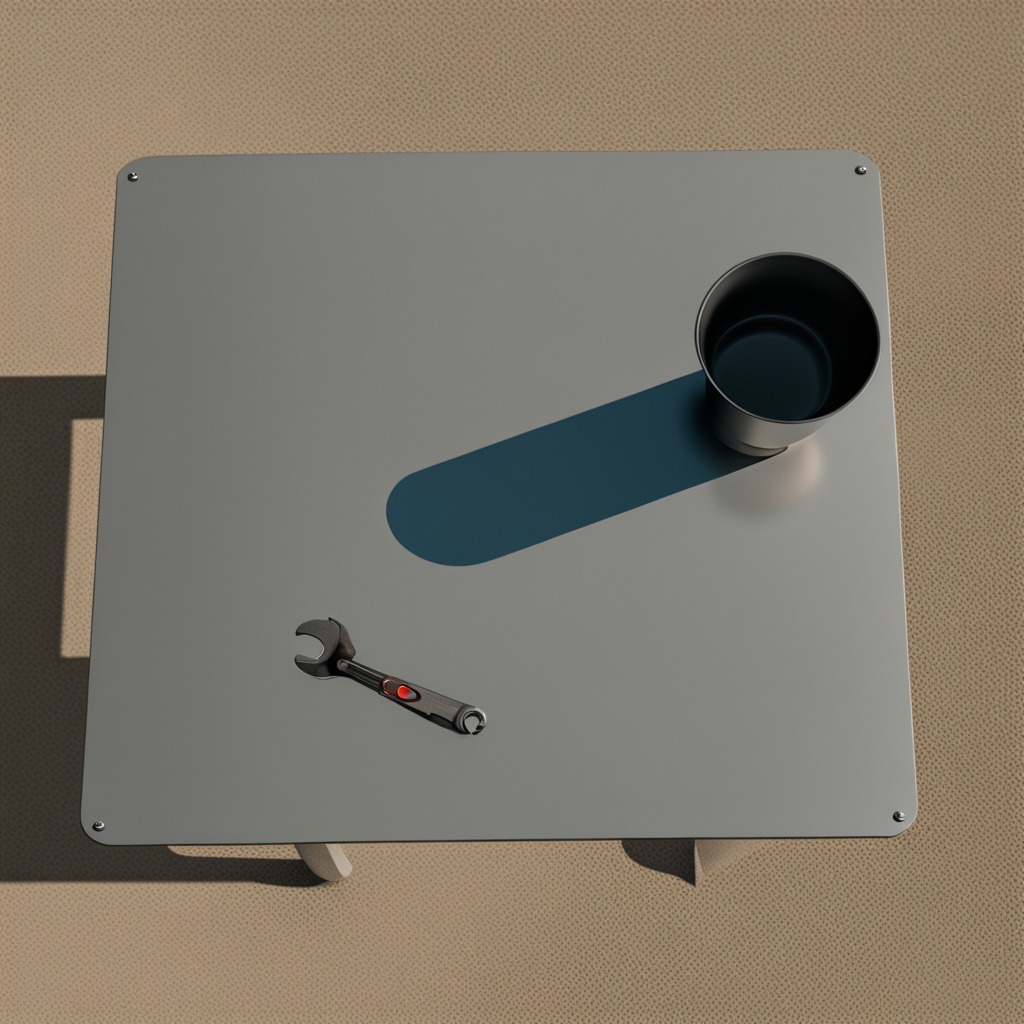
An wrench is lying on the table.